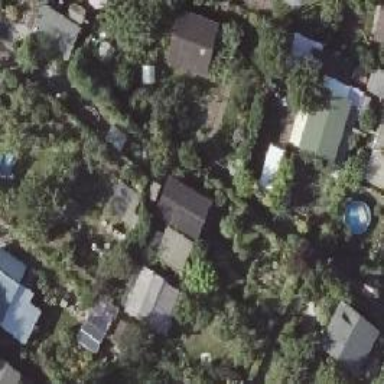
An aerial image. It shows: Plot within allotments.